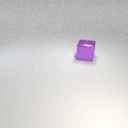
large purple metal cube